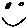
Label: smiley face